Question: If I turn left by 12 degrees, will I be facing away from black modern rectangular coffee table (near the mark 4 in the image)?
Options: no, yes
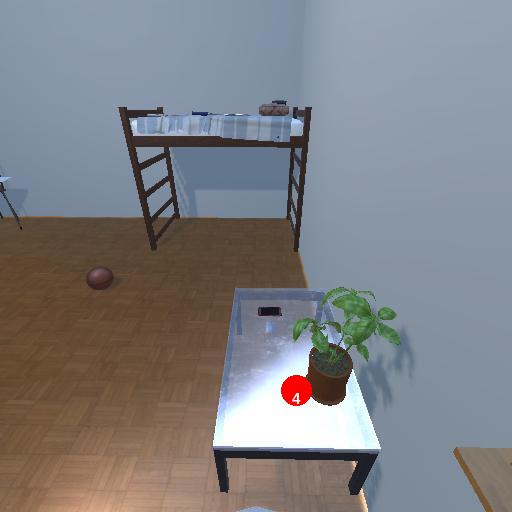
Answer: no